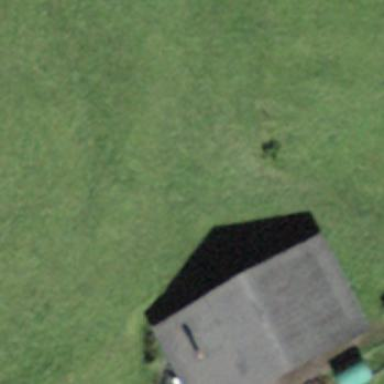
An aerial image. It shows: Cabin is depicted in the image.